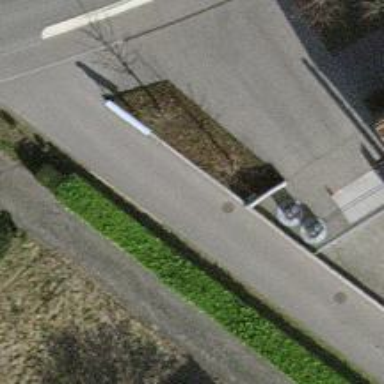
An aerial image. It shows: Wall barrier.